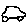
Label: car